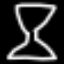
Label: hourglass